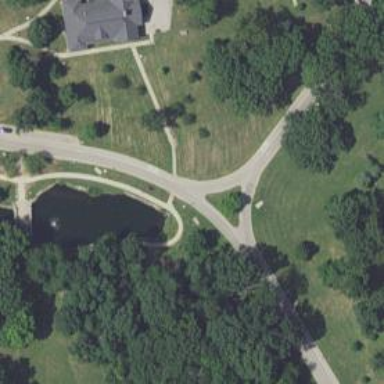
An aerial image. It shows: Disc golf tee area.